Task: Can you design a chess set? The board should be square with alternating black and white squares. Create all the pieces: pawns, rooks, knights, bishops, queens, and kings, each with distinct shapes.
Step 2095:
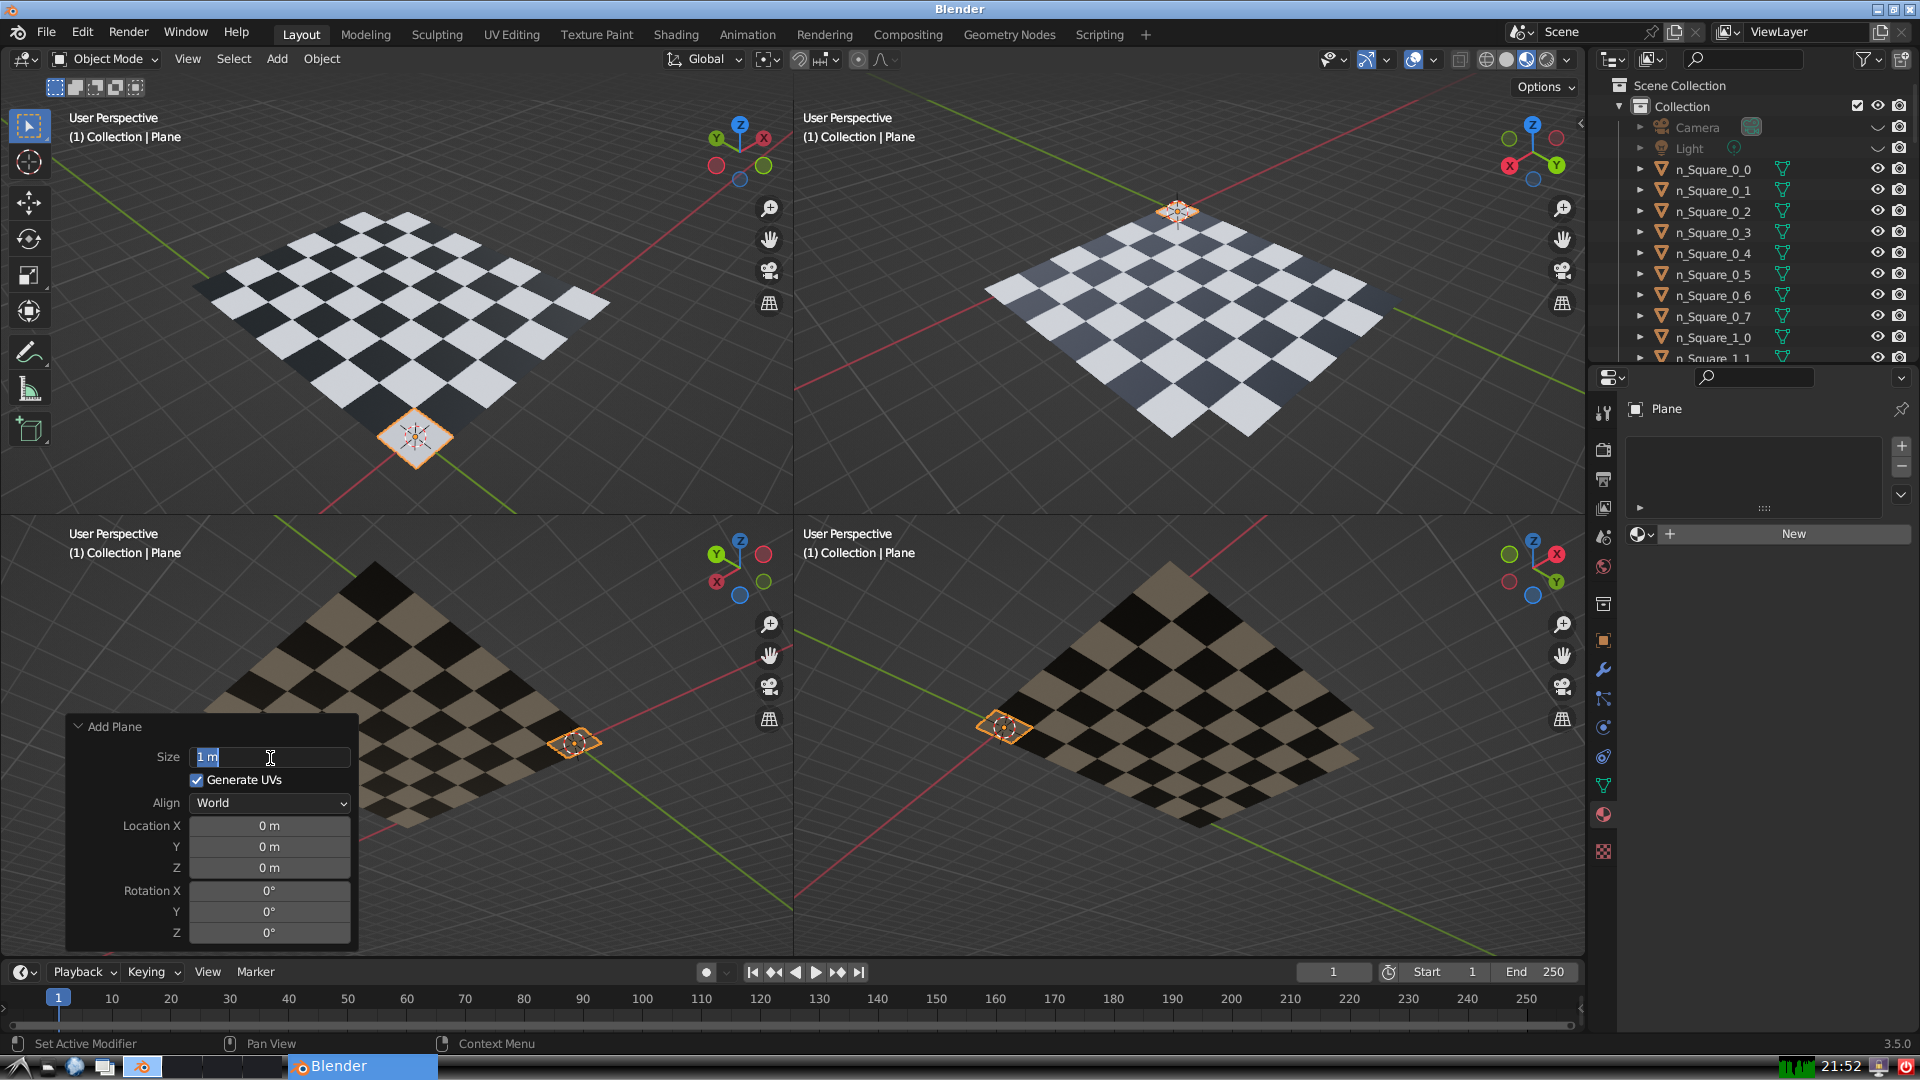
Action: input_text: 1.0